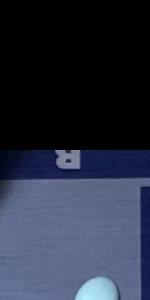
Label: Empty